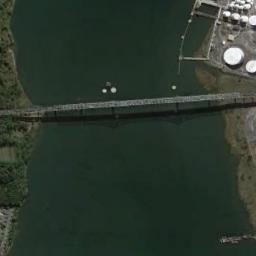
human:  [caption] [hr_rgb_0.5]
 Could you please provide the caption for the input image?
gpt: A bridge connects the green land on both sides of the turquoise water  There are many circular buildings on the land .

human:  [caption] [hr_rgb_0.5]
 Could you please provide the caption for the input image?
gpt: A bridge built on a dark green river and some white storage tanks on one side of the river .

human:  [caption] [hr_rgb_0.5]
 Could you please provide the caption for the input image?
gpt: The banks of the river are densely forested and the water is blue .

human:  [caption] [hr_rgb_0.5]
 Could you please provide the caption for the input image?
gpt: There is a bridge over the green river .

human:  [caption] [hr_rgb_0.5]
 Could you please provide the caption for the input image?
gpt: There is a bridge over the river .